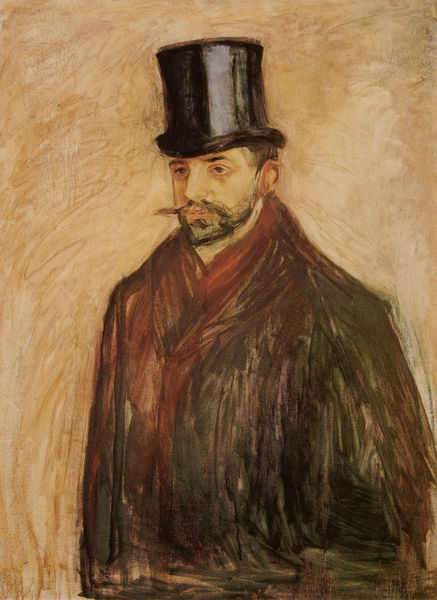
Titel: Portrait Julius Meier-Graefe
Künstler: Edvard Munch
Standort: Oslo
Institution: Nasjonalgalleriet
Schlagwörter: mann, schatten, weiß, aquarell, gelb, grün, impressionismus, ocker, braun, degas, grau, haar, hell, hintergrund, hut, licht, nase, ohr, orange, profil, renoir, schwarz, skizze, zeichnung, blick, rot, schal, beige, malerei, zylinder, alt, bart, jacke, schnurrbart, wand, augen, mensch, pelz, trauer, vollbart, bildnis, herr, portrait, porträt, öl, kalt, pastos, mantel, stehend, ohren, rosa, fell, klein, winter, van gogh, ausdruck, schnäuzer, duktus, zigarre, ernst, glanz, manet, jackett, revers, striche, gentleman, chapeau, lautrec, wässrig, toulouse-lautrec, pelzmantel, verwischt, dandy, fin de siecle, munch, zwirbelbart, pinselspuren, zyllinder, zillynde